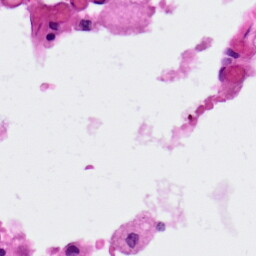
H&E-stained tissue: Lung